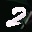
Label: 2